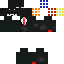
A male skeleton skin with dark skin, wearing brown helmet dressed in a black suit and black pants, featuring a closed mouth.